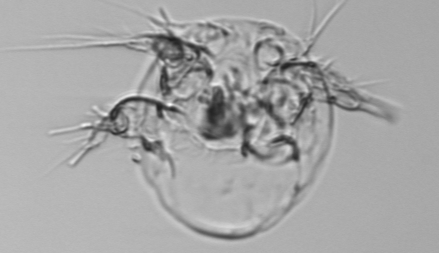
Label: zooplankton